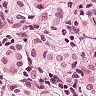
Metastatic tissue present: yes